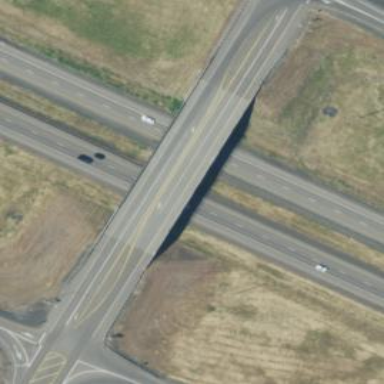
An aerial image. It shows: Bridge that is man-made.